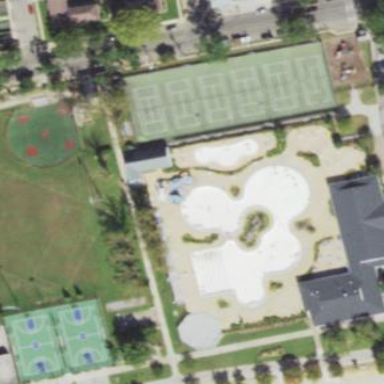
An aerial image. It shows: Sports center specializing in swimming activities located on leisure land.